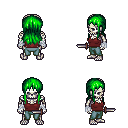
a pixel art fantasy rpg character, male body template, skeleton, maroon pirate shirt, teal pants, green unkempt hairstyle, white cloth bandages, dagger, four views (front, back, left, right), 2x2 character sprite sheet, small pixel art, hard edges, no anti-aliasing